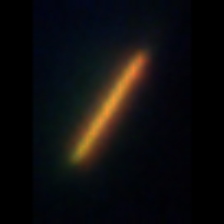
Taxon: Pennate
Group: Diatoms